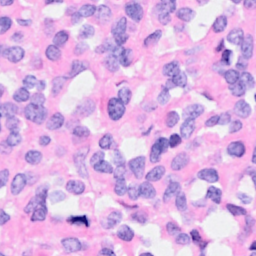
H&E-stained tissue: Breast